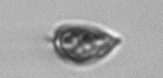
Label: Prorocentrum_triestinum